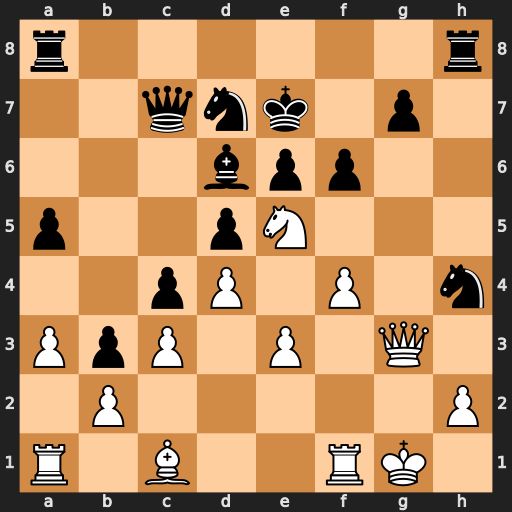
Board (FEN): r6r/2qnk1p1/3bpp2/p2pN3/2pP1P1n/PpP1P1Q1/1P5P/R1B2RK1
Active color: w
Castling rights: -
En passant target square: -
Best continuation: Qxg7+ Ke8 Qxh8+